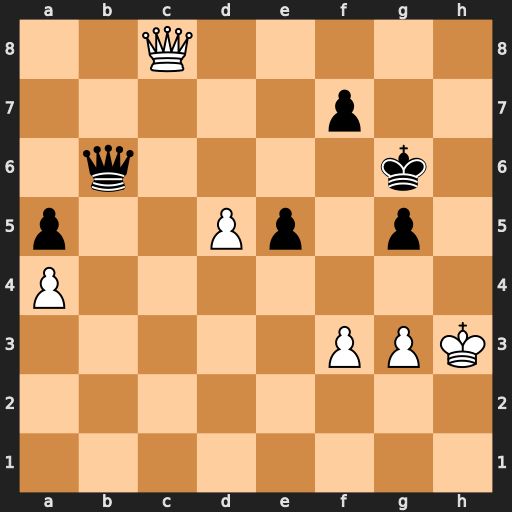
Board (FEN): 2Q5/5p2/1q4k1/p2Pp1p1/P7/5PPK/8/8
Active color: w
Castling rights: -
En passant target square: -
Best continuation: Qc6+ Qxc6 dxc6